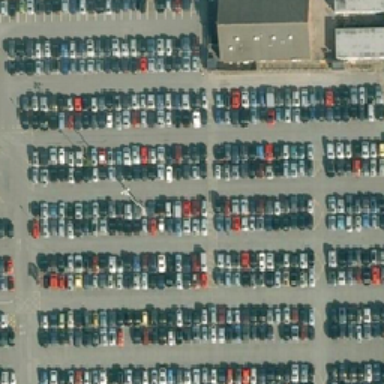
Parking is full of compact parking .